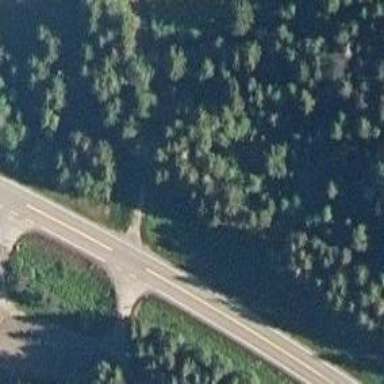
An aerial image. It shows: Unclassified road.